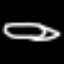
Label: airplane